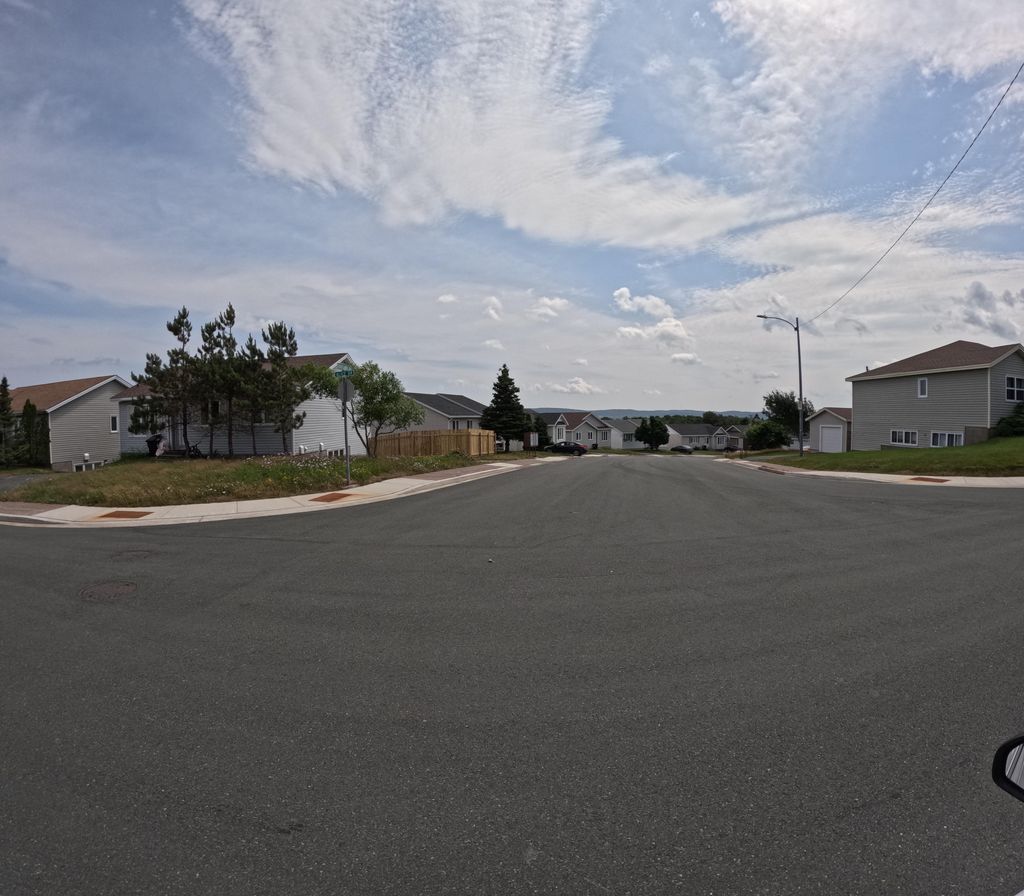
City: st_johns